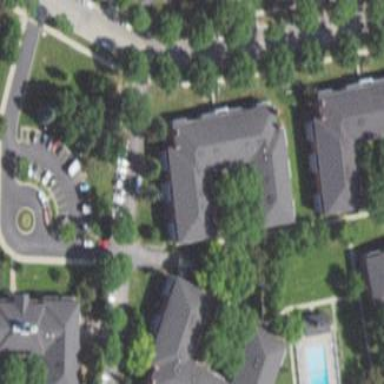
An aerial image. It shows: Apartment building with hipped roof.